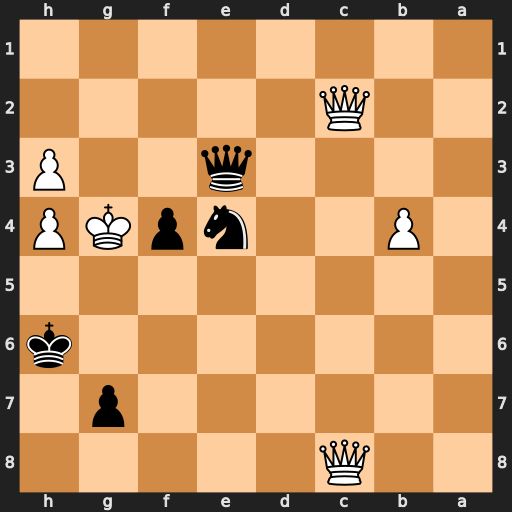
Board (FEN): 2Q5/6p1/7k/8/1P2npKP/4q2P/2Q5/8
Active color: b
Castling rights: -
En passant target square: -
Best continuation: Qg3+ Kf5 Nd6+ Ke5 f3+ Kd5 Nxc8 Qxc8 Qf4